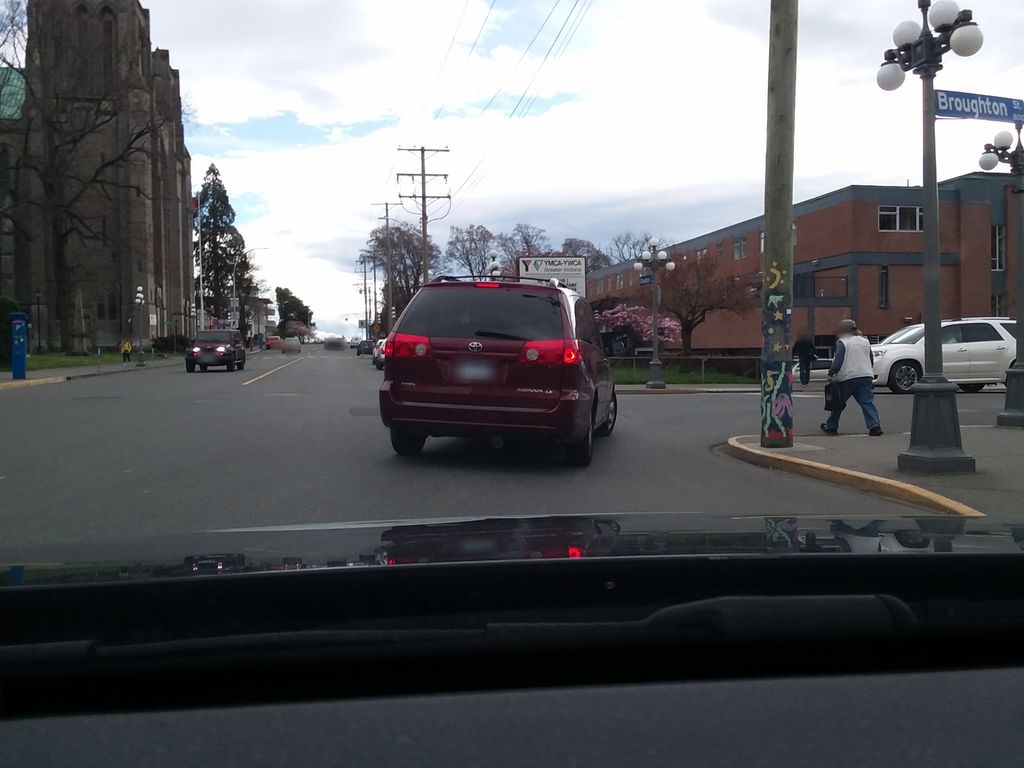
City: victoria